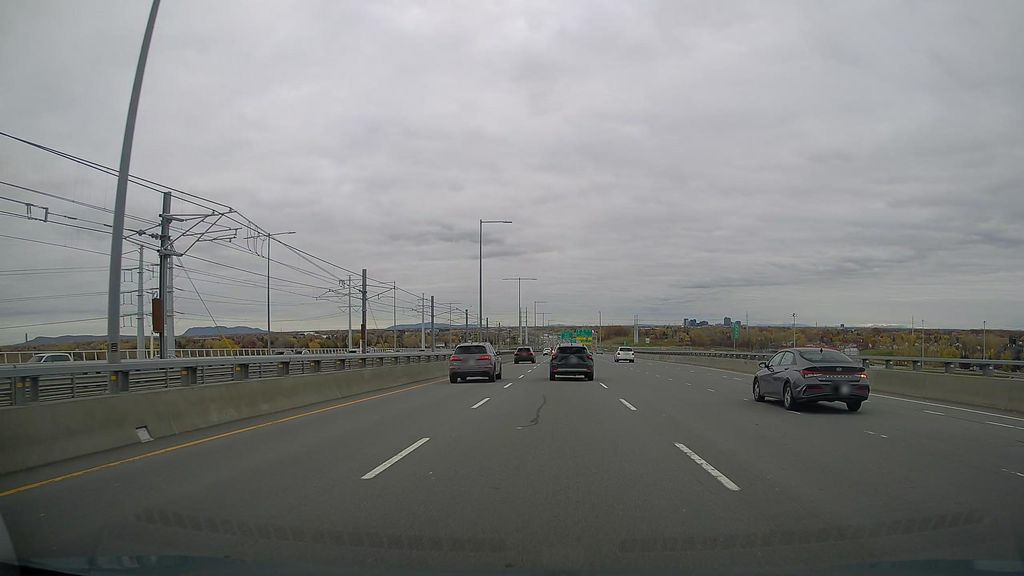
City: montreal